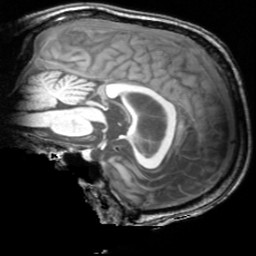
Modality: T1w
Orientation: sagittal
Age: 75
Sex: male
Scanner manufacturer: siemens
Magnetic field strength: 3 T
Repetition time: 1.62 s
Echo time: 0.003 s